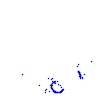
Particle: kaon